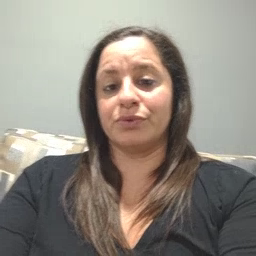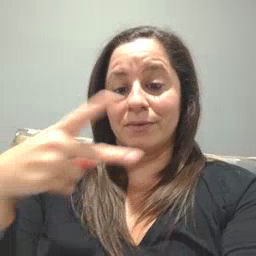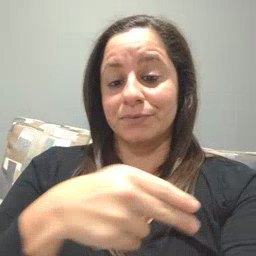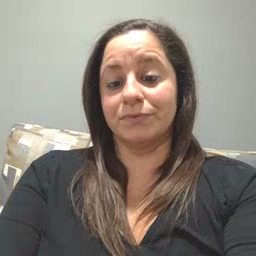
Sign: cut